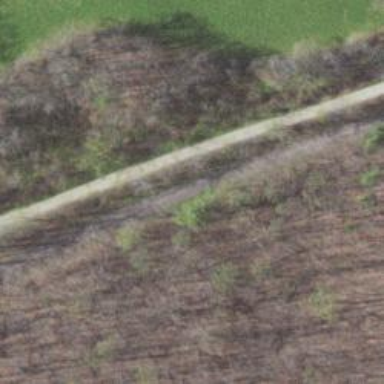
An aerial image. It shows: Secondary road.